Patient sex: M
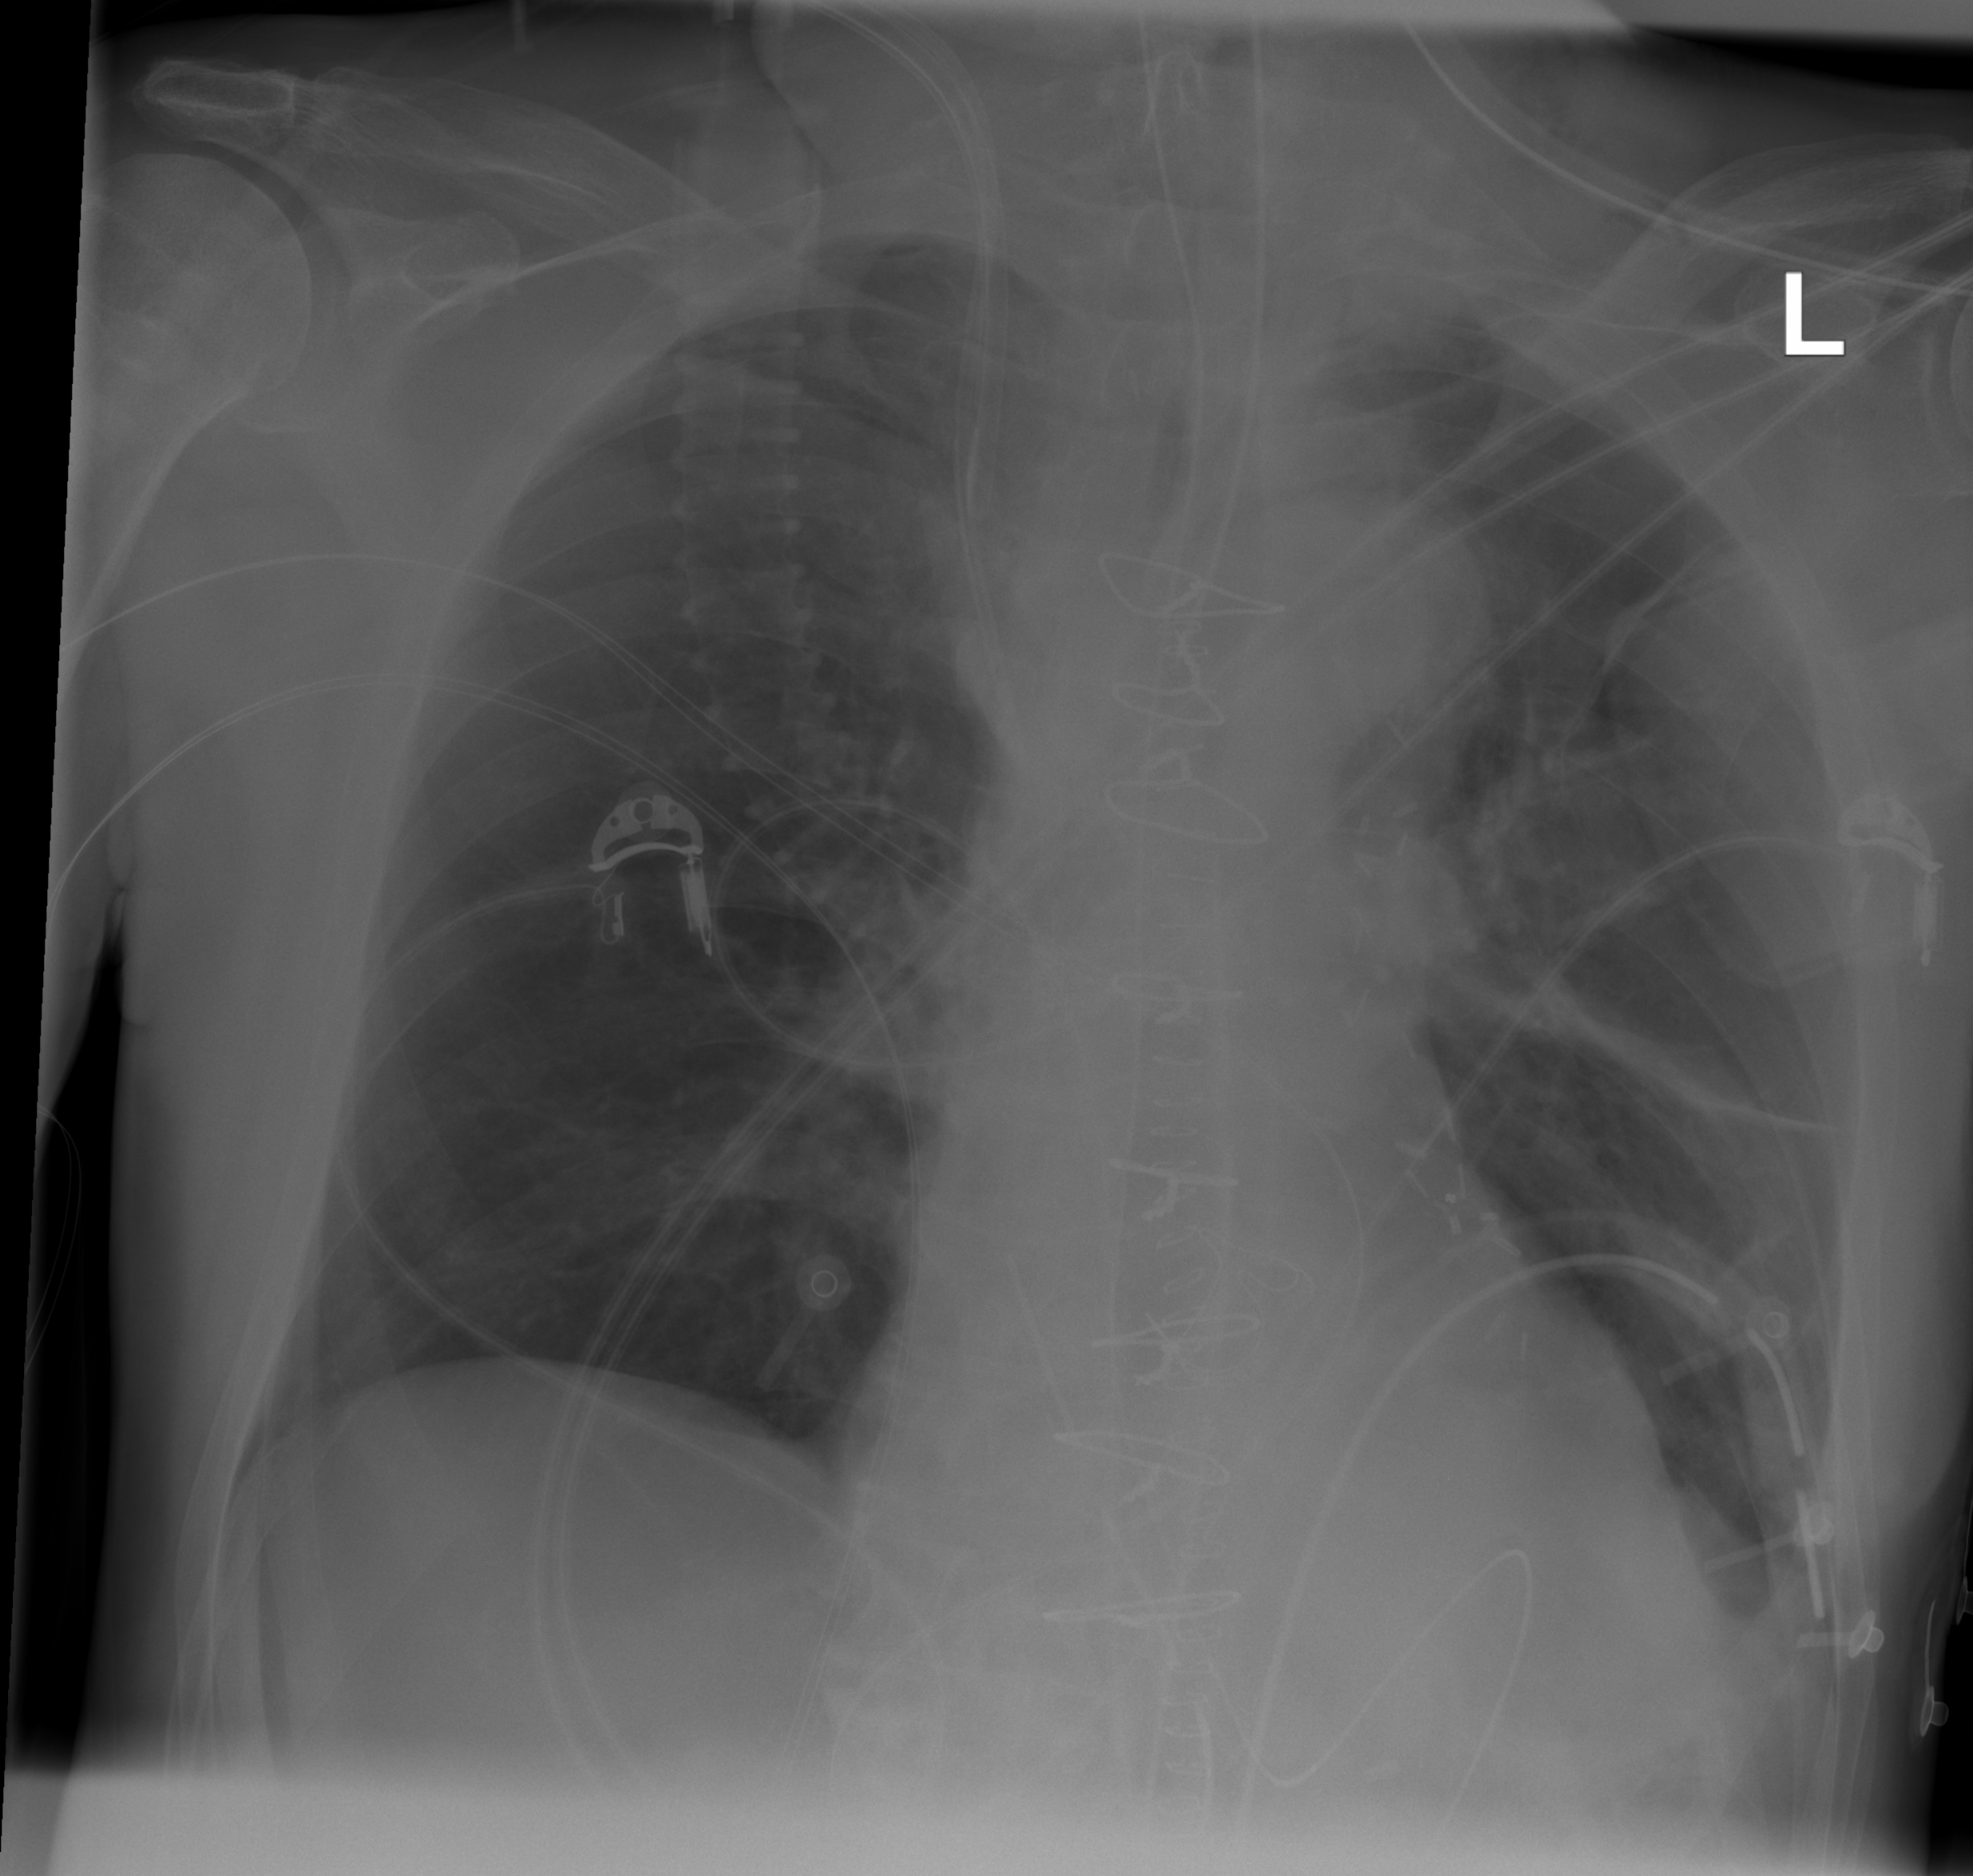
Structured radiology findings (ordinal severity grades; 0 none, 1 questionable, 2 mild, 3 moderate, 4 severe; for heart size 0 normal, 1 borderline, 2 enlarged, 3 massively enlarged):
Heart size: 0
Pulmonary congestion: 0
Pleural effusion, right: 0
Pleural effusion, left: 1
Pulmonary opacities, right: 0
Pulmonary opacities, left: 0
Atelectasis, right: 0
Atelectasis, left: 2